Question: First of all, my problem is exactly like <URL>.
However question2 only find a workaround.(which works, thanks) But that doesn't solve the problem.
And question1 only cited instructions from IntelliJ website, which I followed exactly. However the problem still exist.
Here is the problem:
I have added two jars to the 'Project Structure' - 'Project Settings' - 'Libraries'.
They are shown correctly in 'Project Structure' - 'Project Settings' - 'Modules' - '[mymodule]' - 'Dependencies' and in the 'Project' - 'External Libraries' dropdown.
However, for classes inside a package, the libraries seems invisible. But for file created directly in the module folder, the libraries works just fine.
(See below screensnap) ('BinaryOut' is a legitimate class in algs4.jar)

Also, 'Invalidate Cache' doesn't help.
So how should I config the libraries so that they can work inside packages?
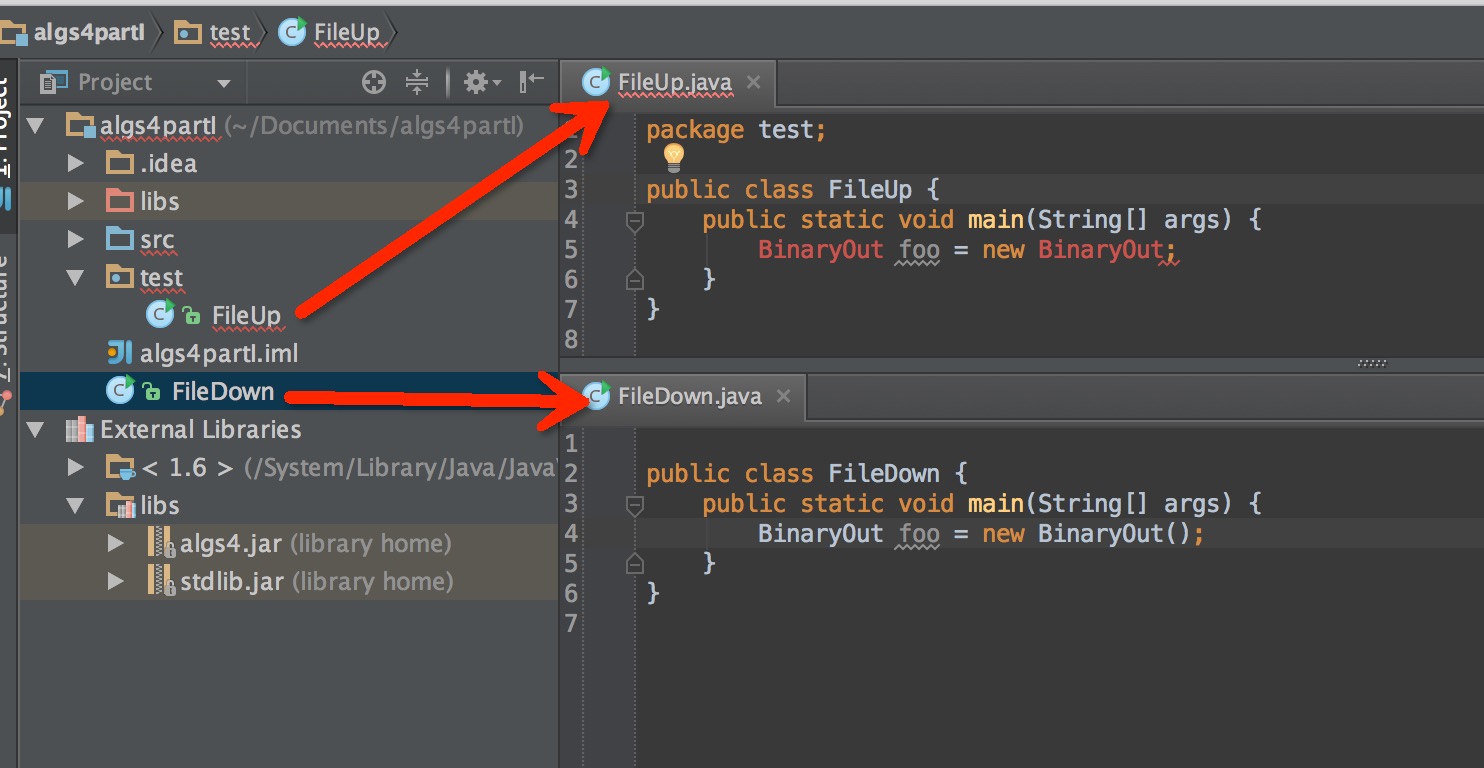
Answer: It's the fault of the library you are using:
> Q. If I use a named package to structure my code, the compiler can no longer access the libraries in stdlib.jar. Why not?A. The libraries in stdlib.jar are in the "default" package. In Java, you can't access classes in the default package from a named package. If you need to use our libraries with a named package, you can use the packaged version <URL>.
<URL>